Question: i am new to 'iPad' developer,
i have created two or three 'iPad' application in objective c using 'Xcode 4.'
but now i want to create 'iPad' application using 'Monodeveloper' tool in 'C#' language...
in which, i want to shift my tableView in 'orientation',
i searched in google but i didn't got any syntax.
for detail see my screen shot...
in first image (portrait mode) my Table is at extremeLeft , in second image (landscape mode) i want my table to be at extreme right..

i created tableview programatically, here is the code snippet,
'''
public override void ViewDidLoad ()
{
base.ViewDidLoad ();
Gainer(); //method call
UITableView Table=new UITableView();
Table.Frame=new RectangleF(20,200,400,400);
Table.Source=new TableViewDataSource(TopGainer); //passing parameter to tableview datasource
this.View.AddSubview(Table);
}
public override bool ShouldAutorotateToInterfaceOrientation (UIInterfaceOrientation toInterfaceOrientation)
{
// Return true for supported orientations
return true;
}
'''
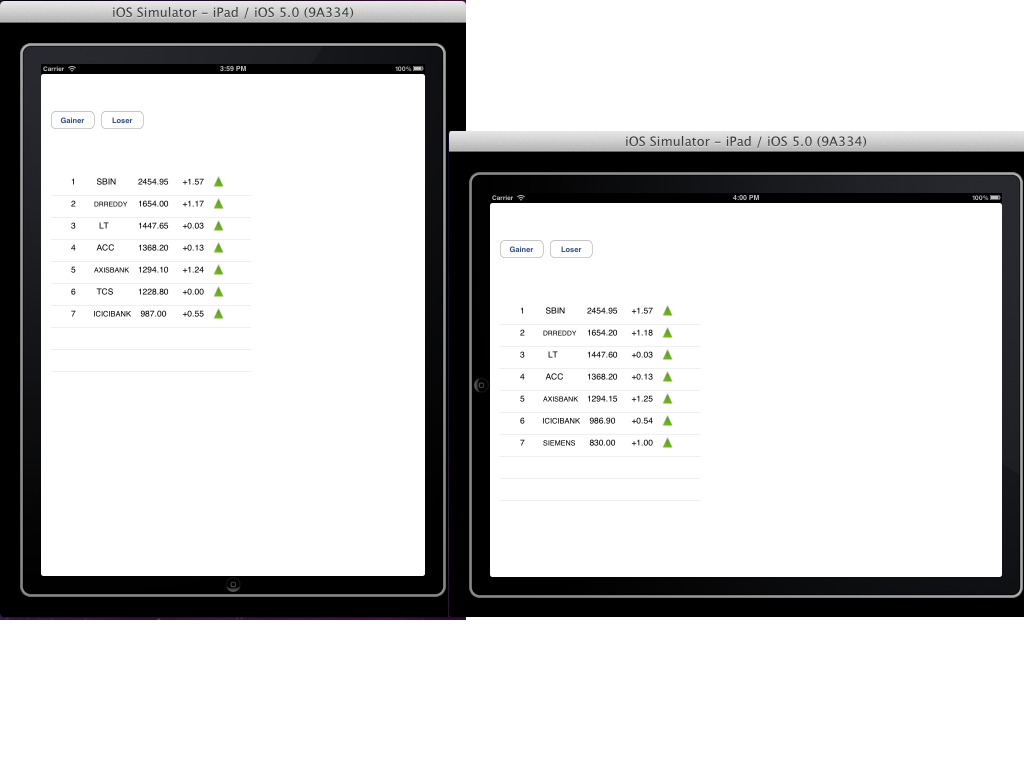
Answer: You can override the 'WillRotate' method and apply the exact position you want, in every case, based on the values that 'UIScreen.MainScreen' provides. E.g.
'''
public override void WillRotate (UIInterfaceOrientation toInterfaceOrientation, double duration)
{
switch (toInterfaceOrientation) {
case UIInterfaceOrientation.LandscapeLeft:
case UIInterfaceOrientation.LandscapeRight:
Table.Frame = new RectangleF (UIScreen.MainScreen.Bounds.Width - 20 - Table.Frame.Width, 200, 400, 400);
break;
case UIInterfaceOrientation.Portrait:
case UIInterfaceOrientation.PortraitUpsideDown:
Table.Frame = new RectangleF (20, 200, 400, 400);
break;
}
base.WillRotate (toInterfaceOrientation, duration);
}
'''